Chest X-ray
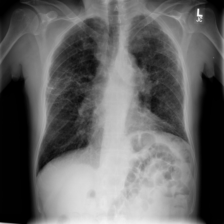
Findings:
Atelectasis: negative
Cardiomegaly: negative
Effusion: negative
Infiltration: negative
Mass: negative
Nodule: negative
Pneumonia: negative
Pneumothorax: negative
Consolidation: negative
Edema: negative
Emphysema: negative
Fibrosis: negative
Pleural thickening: negative
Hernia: negative